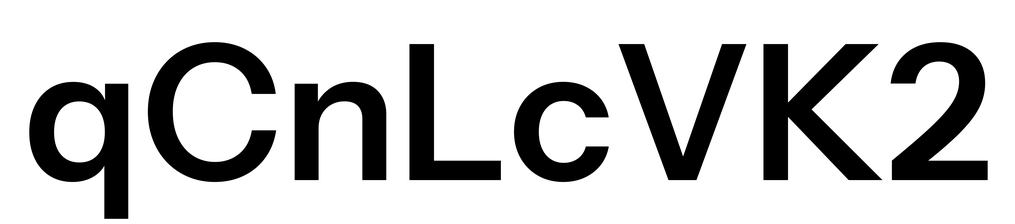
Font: InstrumentSans_SemiBold